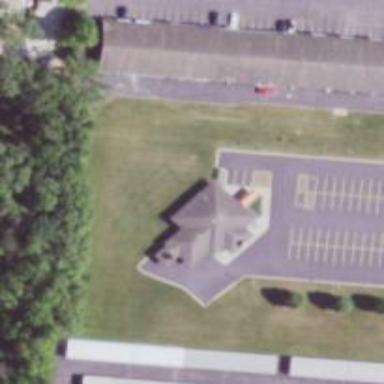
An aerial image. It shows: Crematorium.